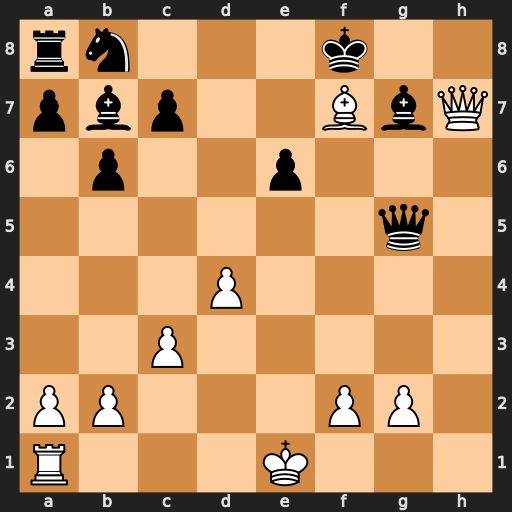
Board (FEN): rn3k2/pbp2BbQ/1p2p3/6q1/3P4/2P5/PP3PP1/R3K3
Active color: w
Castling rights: Q
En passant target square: -
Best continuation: Qg8+ Ke7 Qe8+ Kd6 Qxe6#